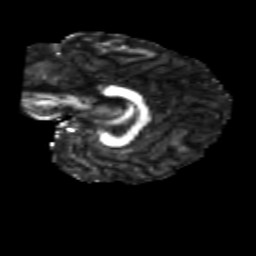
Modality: FA
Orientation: sagittal
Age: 30
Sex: female
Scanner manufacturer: siemens
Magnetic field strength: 3 T
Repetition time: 1.8 s
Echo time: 0.07 s